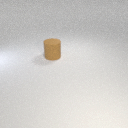
large brown rubber cylinder